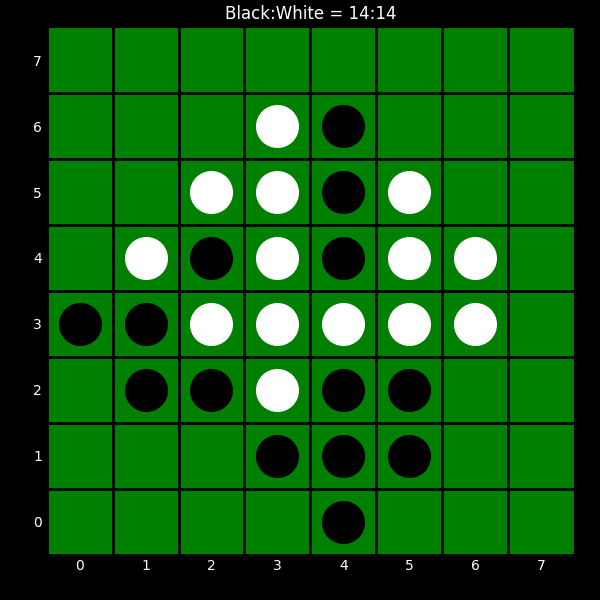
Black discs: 14
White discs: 14